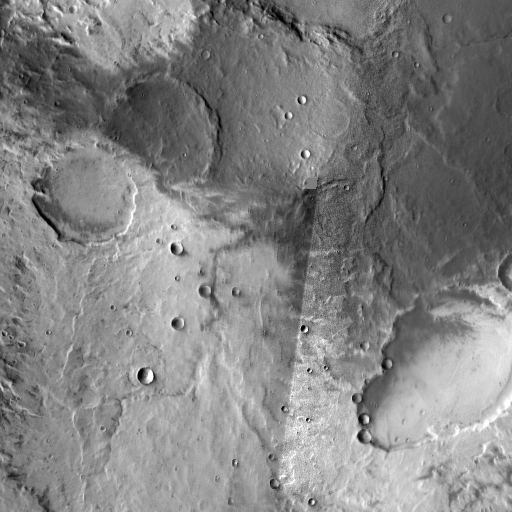
Crater classes present: Background, Other, Buried